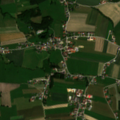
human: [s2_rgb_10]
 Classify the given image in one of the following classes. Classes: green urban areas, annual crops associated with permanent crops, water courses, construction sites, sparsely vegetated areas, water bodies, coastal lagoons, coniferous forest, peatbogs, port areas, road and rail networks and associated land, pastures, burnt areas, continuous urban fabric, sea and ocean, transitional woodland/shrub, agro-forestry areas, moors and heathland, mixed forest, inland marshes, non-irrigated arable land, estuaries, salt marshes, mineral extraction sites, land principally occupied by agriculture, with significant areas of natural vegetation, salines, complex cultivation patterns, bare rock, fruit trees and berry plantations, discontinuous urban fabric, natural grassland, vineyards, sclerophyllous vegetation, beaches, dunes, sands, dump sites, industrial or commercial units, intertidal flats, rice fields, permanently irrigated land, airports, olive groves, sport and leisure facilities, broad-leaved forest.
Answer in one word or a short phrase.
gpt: discontinuous urban fabric, non-irrigated arable land, pastures, complex cultivation patterns, land principally occupied by agriculture, with significant areas of natural vegetation, coniferous forest